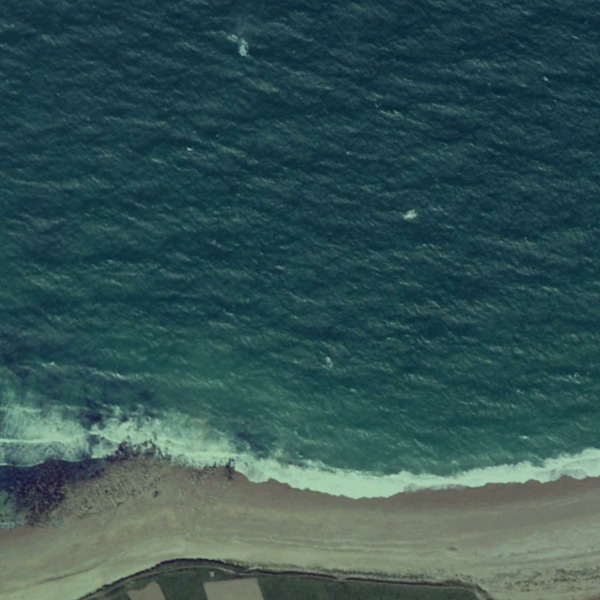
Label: Beach